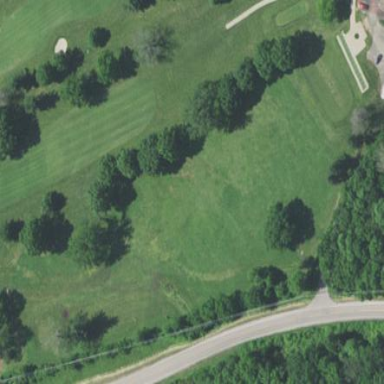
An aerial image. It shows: Grassy area designated for driving range golf.